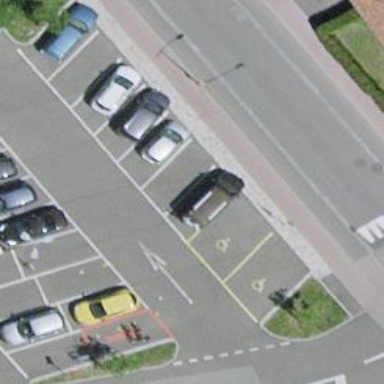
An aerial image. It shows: Charging station.